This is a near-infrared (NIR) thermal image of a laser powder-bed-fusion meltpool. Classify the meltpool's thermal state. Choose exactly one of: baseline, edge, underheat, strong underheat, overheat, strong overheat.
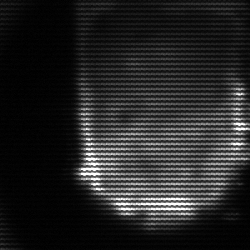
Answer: baseline